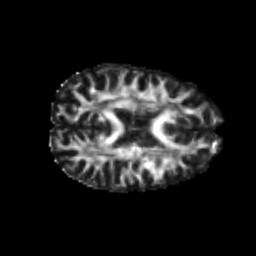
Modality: FA
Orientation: axial
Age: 23
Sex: female
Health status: healthy
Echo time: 0.074 s